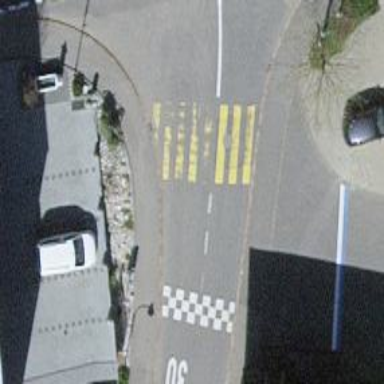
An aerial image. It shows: Footway with zebra crossing.